【题型】解答题　【知识点】立体几何　【难度】medium
如图所示，在四棱锥$M-ABCD$中，底面$ABCD$是边长为$1$的正方形，侧棱$AM$的长为$2$，且$AM$和$AB$、$AD$的夹角都是$60^\circ$，$N$是$CM$的中点，设$\vec{a} = \overrightarrow{AB}$，$\vec{b} = \overrightarrow{AD}$，$\vec{c} = \overrightarrow{AM}$，试以$\vec{a}$，$\vec{b}$，$\vec{c}$为基向量表示出向量$\overrightarrow{BN}$，并求$BN$的长。

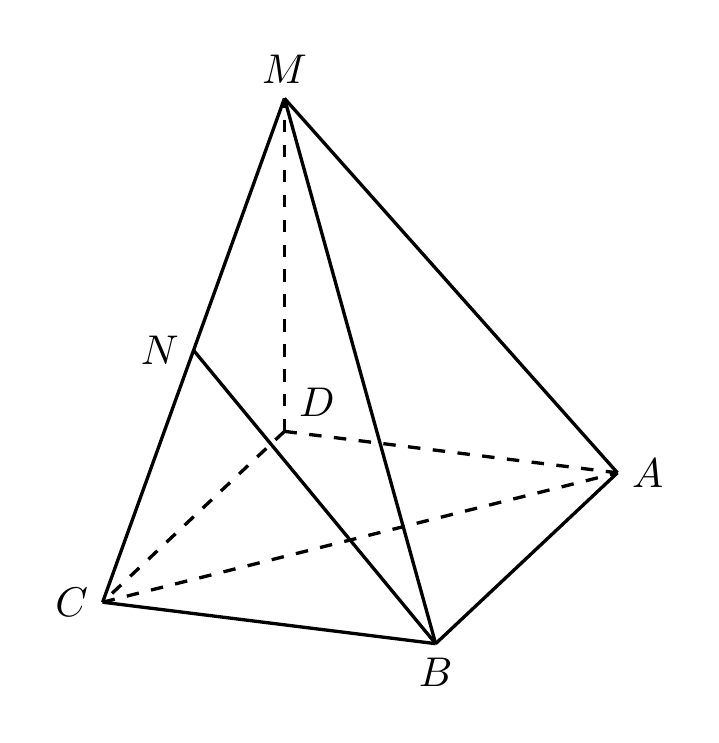
【解答】
【答案】$\boldsymbol{\overrightarrow{BN} = -\dfrac{1}{2}\vec{a} + \dfrac{1}{2}\vec{b} + \dfrac{1}{2}\vec{c}}$，$\boldsymbol{BN}$的长为$\boldsymbol{\dfrac{\sqrt{6}}{2}}$

【知识点】空间向量基本定理及其应用、用空间基底表示向量、空间向量数量积的应用

【分析】根据题中条件，由向量的线性运算法则求出$\overrightarrow{BN} = -\dfrac{1}{2}\vec{a} + \dfrac{1}{2}\vec{b} + \dfrac{1}{2}\vec{c}$；再由向量模的计算公式，结合题中条件求出$|\overrightarrow{BN}| = \dfrac{\sqrt{6}}{2}$，即得出结果。

【详解】因为$N$是$CM$的中点，底面$ABCD$是正方形，
所以
\begin{align*}
\overrightarrow{BN} &= \overrightarrow{BC} + \overrightarrow{CN} = \overrightarrow{AD} + \dfrac{1}{2}\overrightarrow{CM} = \overrightarrow{AD} + \dfrac{1}{2}(\overrightarrow{AM} - \overrightarrow{AC}) \\
&= \overrightarrow{AD} + \dfrac{1}{2}(\overrightarrow{AM} - \overrightarrow{AB} - \overrightarrow{AD}) \\
&= -\dfrac{1}{2}\overrightarrow{AB} + \dfrac{1}{2}\overrightarrow{AD} + \dfrac{1}{2}\overrightarrow{AM} = -\dfrac{1}{2}\vec{a} + \dfrac{1}{2}\vec{b} + \dfrac{1}{2}\vec{c},
\end{align*}

由题意，可得$|\vec{a}| = |\vec{b}| = 1$，$|\vec{c}| = 2$，$\angle MAB = \angle MAD = 60^\circ$，$\angle BAD = 90^\circ$，

因此
\begin{align*}
\overrightarrow{BN}^2 &= \left(-\dfrac{1}{2}\vec{a} + \dfrac{1}{2}\vec{b} + \dfrac{1}{2}\vec{c}\right)^2 \\
&= \dfrac{1}{4}\vec{a}^2 + \dfrac{1}{4}\vec{b}^2 + \dfrac{1}{4}\vec{c}^2 - \dfrac{1}{2}\vec{a} \cdot \vec{b} - \dfrac{1}{2}\vec{a} \cdot \vec{c} + \dfrac{1}{2}\vec{b} \cdot \vec{c} \\
&= \dfrac{1}{4} + \dfrac{1}{4} + 1 - 0 - \dfrac{1}{2} \times 1 \times 2 \cos 60^\circ + \dfrac{1}{2} \times 1 \times 2 \cos 60^\circ \\
&= \dfrac{3}{2},
\end{align*}

所以$|\overrightarrow{BN}| = \dfrac{\sqrt{6}}{2}$，即$BN$的长为$\dfrac{\sqrt{6}}{2}$。